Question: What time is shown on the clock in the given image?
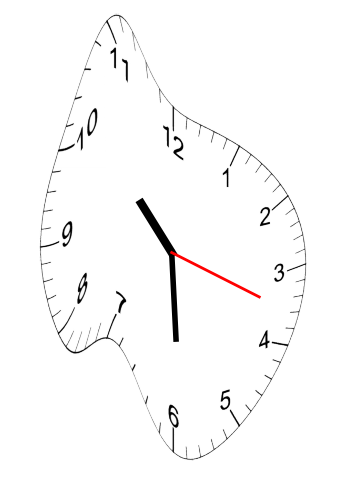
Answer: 10:29:18